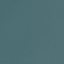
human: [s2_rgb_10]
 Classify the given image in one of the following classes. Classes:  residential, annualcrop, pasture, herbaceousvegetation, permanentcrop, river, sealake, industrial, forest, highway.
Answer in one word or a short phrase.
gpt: SeaLake